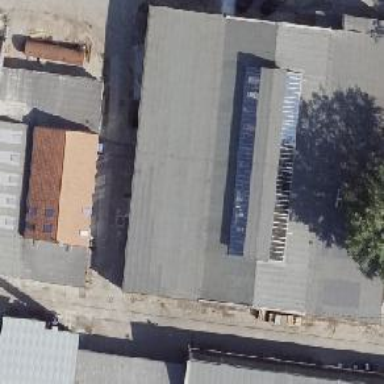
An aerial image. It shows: Mechanic shop.